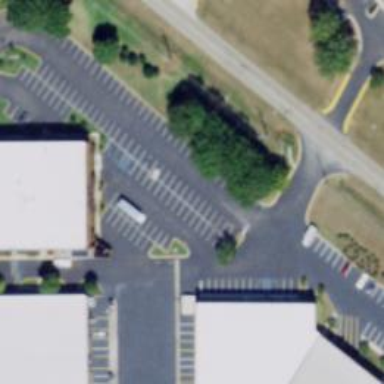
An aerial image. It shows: Parking space.